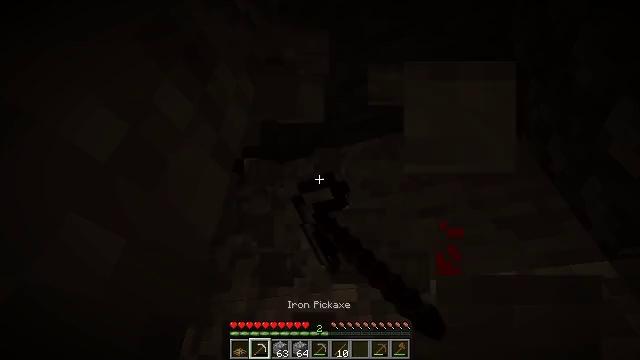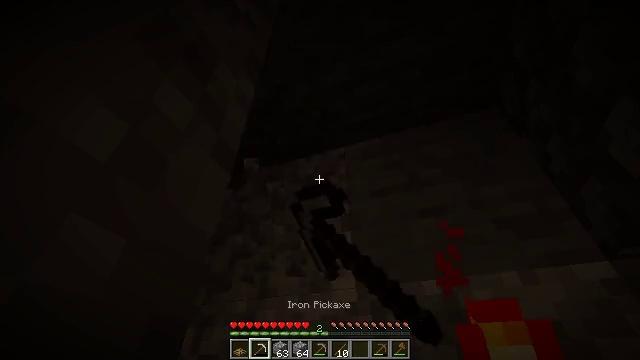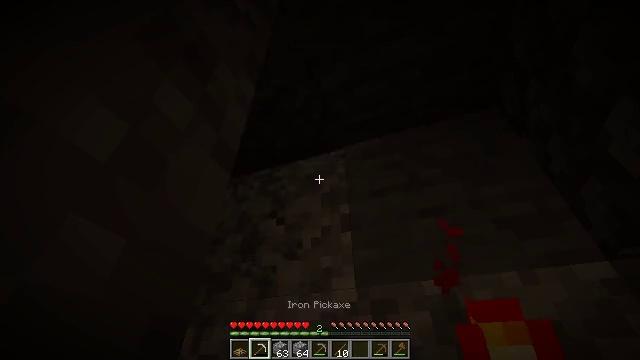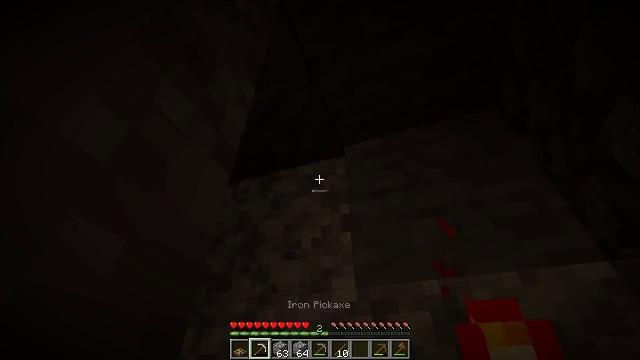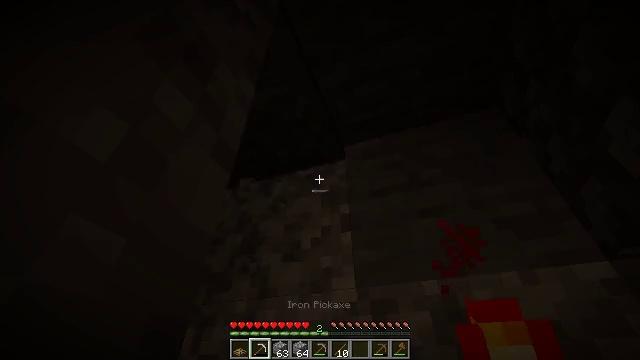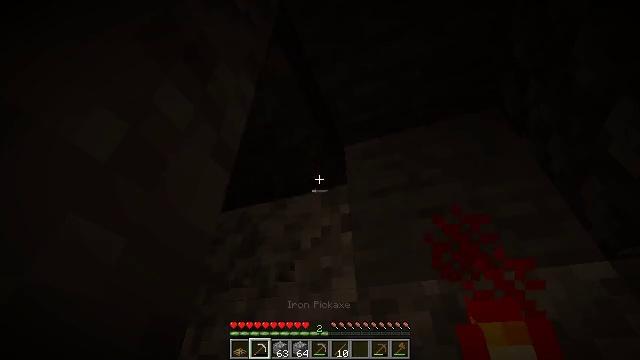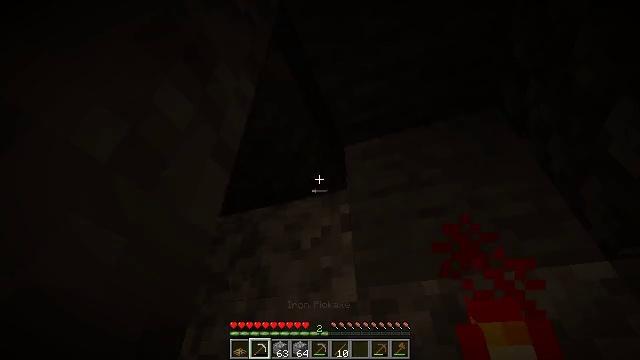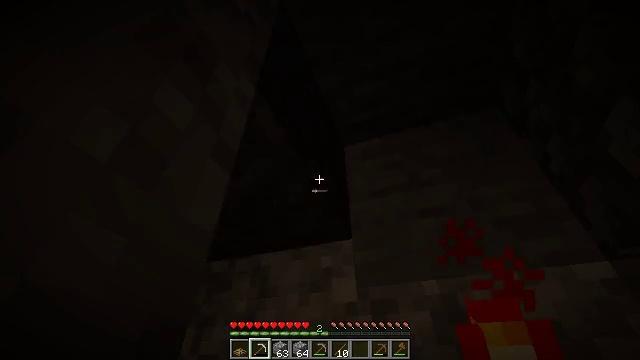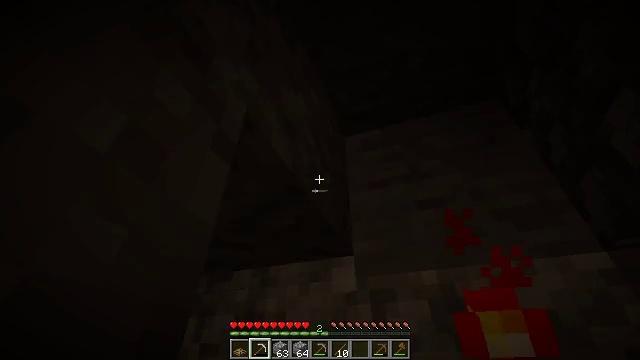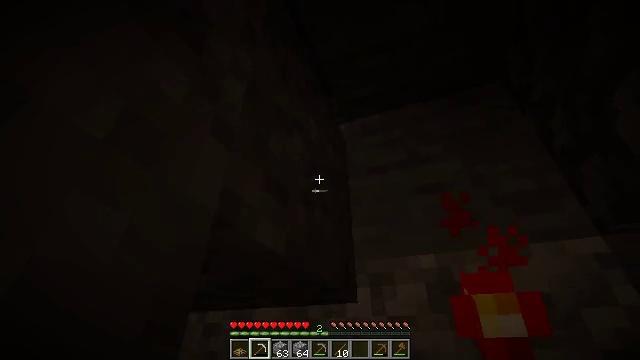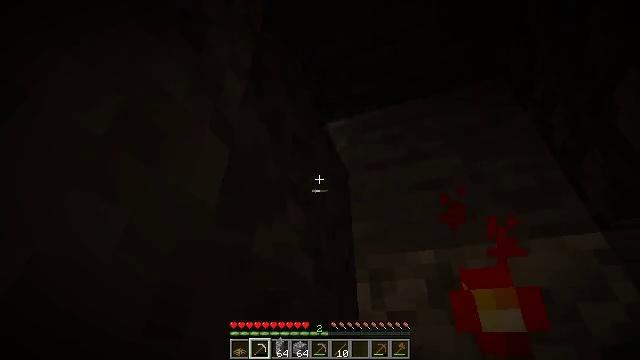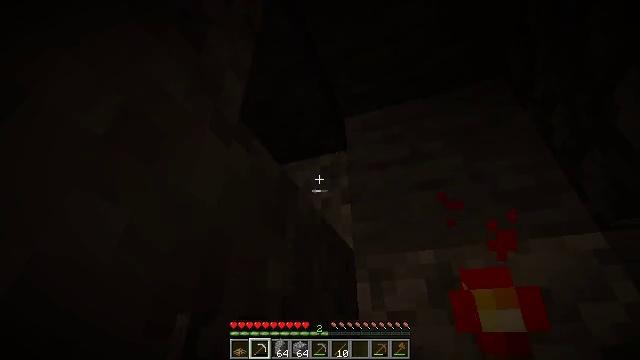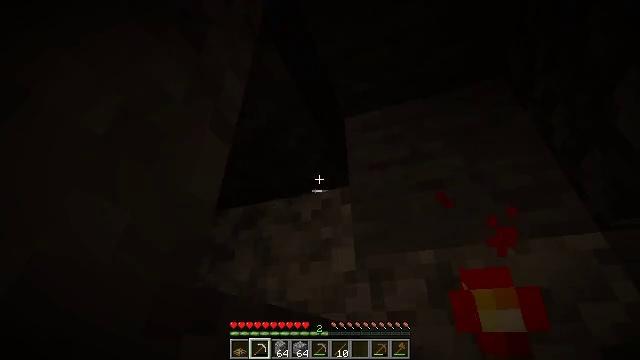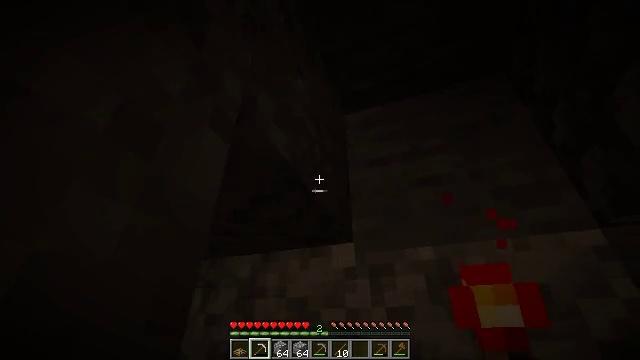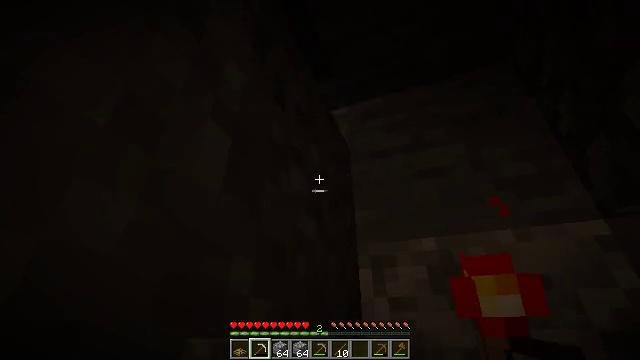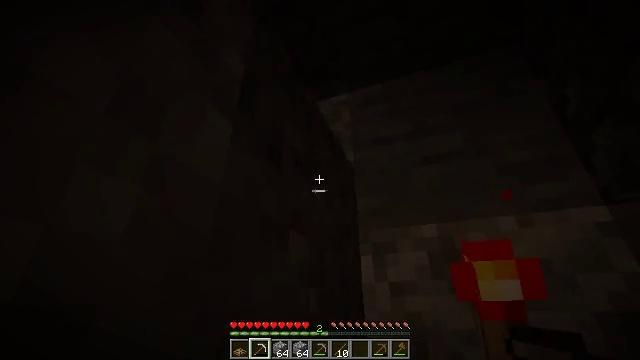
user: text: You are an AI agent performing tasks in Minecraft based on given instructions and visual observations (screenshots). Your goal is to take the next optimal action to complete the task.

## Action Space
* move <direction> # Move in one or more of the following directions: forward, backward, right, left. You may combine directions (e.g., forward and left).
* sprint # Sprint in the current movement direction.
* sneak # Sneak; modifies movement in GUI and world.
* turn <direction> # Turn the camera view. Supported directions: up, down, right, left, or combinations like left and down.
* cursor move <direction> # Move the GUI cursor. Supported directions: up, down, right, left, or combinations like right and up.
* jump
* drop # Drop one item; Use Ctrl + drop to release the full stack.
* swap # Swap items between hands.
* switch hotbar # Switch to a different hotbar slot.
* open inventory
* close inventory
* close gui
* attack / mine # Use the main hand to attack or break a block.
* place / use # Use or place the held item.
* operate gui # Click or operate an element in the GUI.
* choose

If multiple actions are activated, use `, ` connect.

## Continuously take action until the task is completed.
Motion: motion action
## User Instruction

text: Mine the redstone wall torch on the wall.
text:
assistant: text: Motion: attack / mine
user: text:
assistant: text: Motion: attack / mine
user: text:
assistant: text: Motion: no_op
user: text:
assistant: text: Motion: no_op
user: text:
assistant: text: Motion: no_op
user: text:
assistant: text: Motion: no_op
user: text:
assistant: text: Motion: no_op
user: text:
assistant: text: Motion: turn down
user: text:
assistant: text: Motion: turn down
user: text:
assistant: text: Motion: no_op
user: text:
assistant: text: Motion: no_op
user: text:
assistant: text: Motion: no_op
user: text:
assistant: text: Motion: no_op
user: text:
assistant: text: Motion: turn down
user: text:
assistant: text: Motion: turn down
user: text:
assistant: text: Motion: turn down
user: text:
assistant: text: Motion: turn down
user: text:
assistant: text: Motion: turn down
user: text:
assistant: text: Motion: turn right and down
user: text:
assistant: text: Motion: turn right and down
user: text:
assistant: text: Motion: turn right and down
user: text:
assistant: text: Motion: turn right and down
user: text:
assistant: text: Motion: turn right and down
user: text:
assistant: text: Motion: turn right and down
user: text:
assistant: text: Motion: turn right and down
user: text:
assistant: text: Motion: no_op
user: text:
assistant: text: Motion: no_op
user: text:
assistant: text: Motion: turn right and down
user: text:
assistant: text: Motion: move forward, turn right and down
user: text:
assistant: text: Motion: move forward, jump